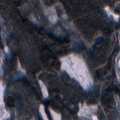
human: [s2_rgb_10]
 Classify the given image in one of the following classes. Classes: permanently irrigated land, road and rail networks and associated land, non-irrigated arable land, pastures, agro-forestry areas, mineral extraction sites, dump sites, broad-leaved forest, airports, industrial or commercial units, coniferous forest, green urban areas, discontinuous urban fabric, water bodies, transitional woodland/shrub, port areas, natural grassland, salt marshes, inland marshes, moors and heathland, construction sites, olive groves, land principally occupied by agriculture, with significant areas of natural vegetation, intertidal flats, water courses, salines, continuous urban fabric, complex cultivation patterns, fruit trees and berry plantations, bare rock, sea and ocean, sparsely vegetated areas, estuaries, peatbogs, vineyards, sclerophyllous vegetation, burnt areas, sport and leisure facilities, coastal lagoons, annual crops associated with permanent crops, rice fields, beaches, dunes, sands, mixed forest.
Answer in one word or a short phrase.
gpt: land principally occupied by agriculture, with significant areas of natural vegetation, coniferous forest, mixed forest, transitional woodland/shrub